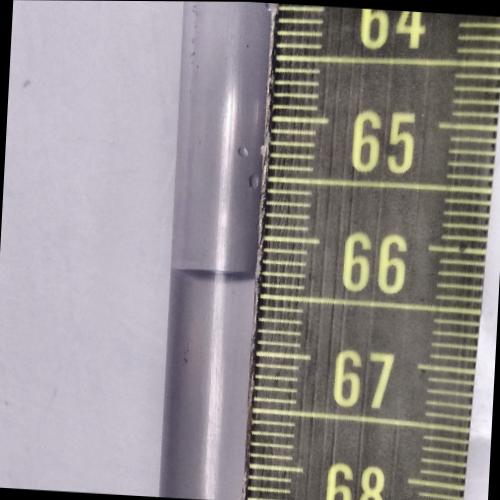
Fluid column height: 66.4 cm